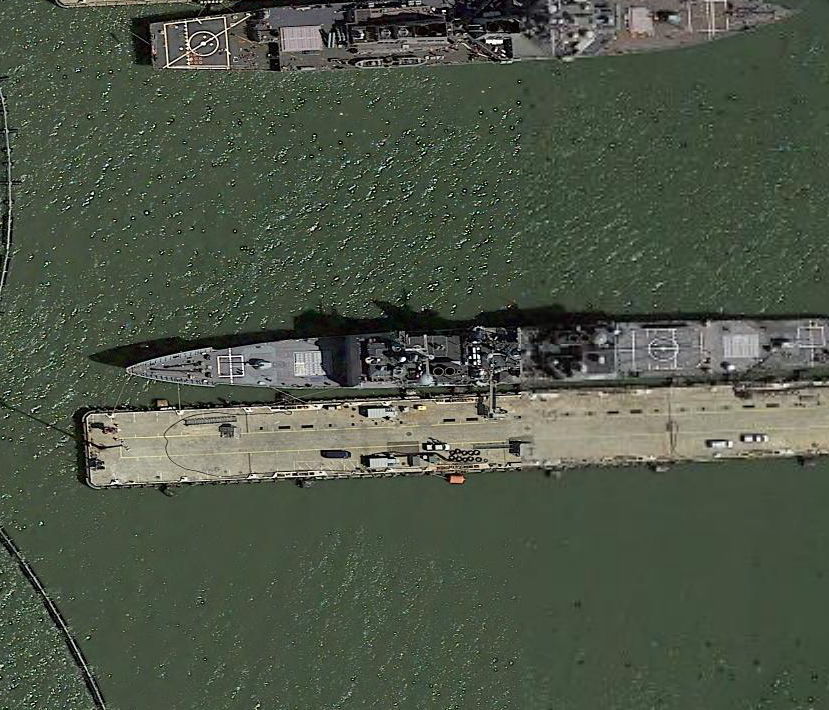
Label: Ticonderoga-class_cruiser